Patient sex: M
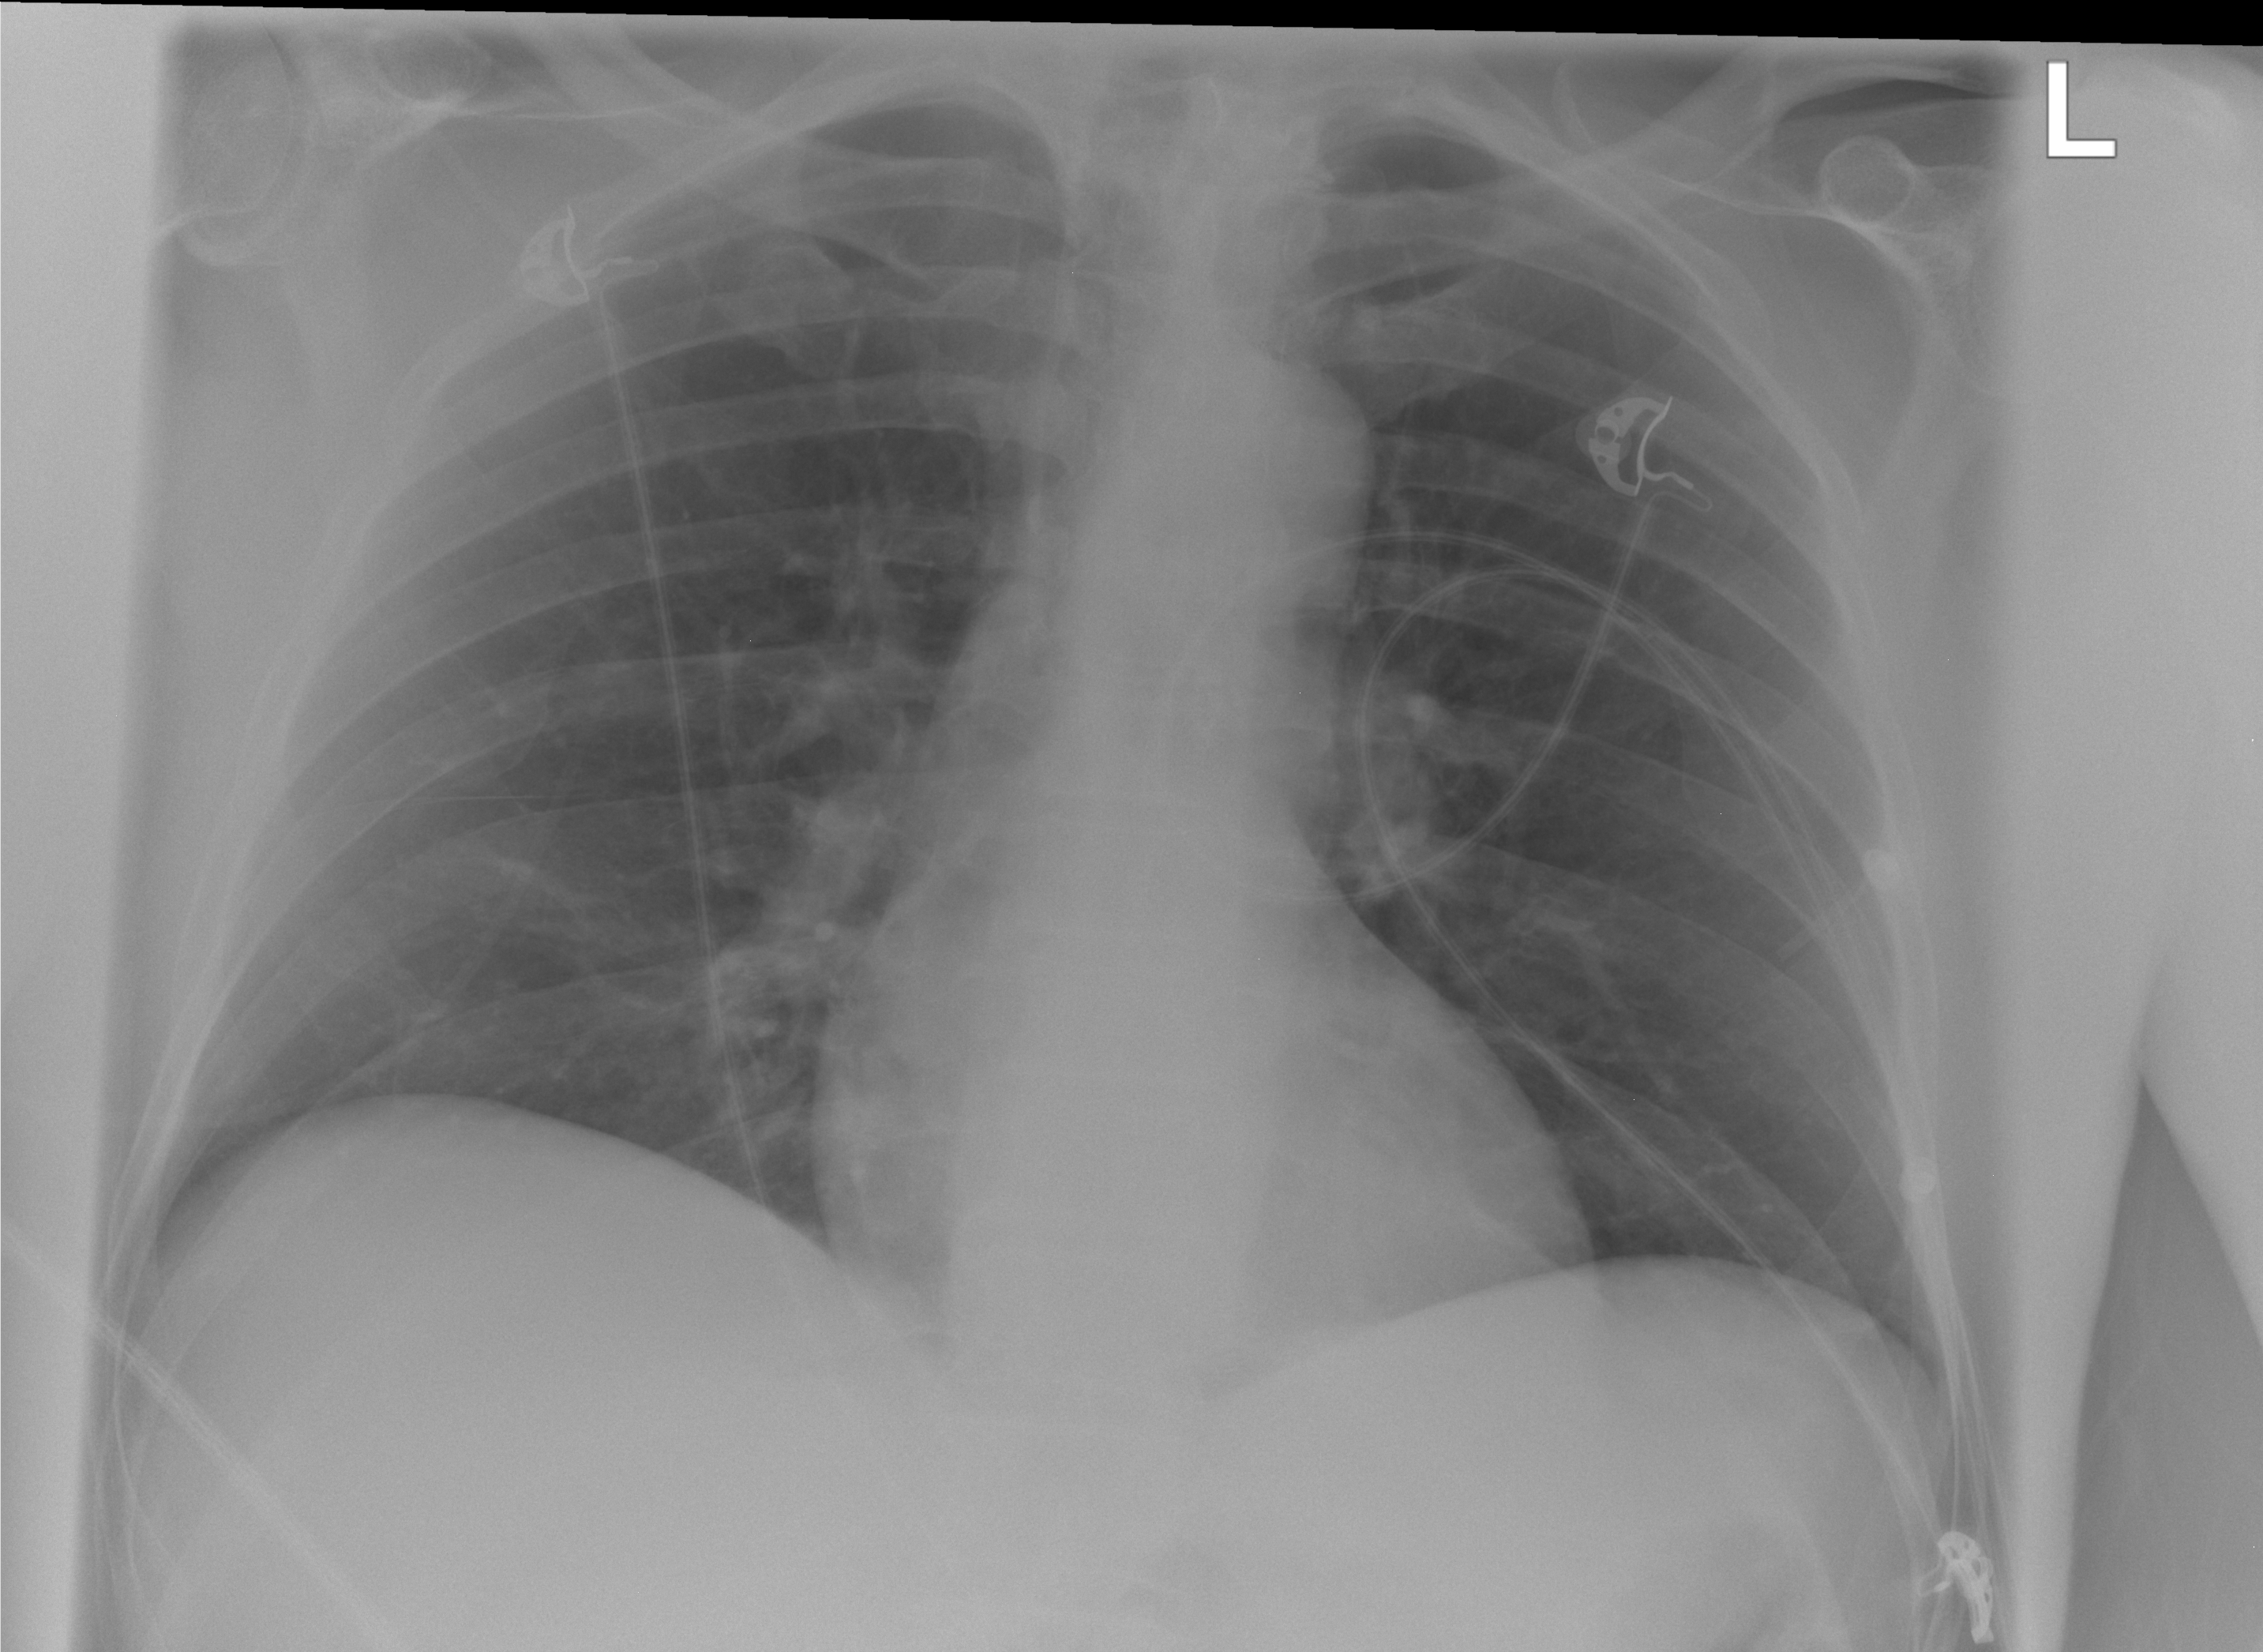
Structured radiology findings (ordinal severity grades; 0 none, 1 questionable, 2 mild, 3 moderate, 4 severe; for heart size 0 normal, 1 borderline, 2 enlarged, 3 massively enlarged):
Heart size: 0
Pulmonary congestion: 0
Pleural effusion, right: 0
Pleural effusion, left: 0
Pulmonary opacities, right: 0
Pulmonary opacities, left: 0
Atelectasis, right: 1
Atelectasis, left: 0